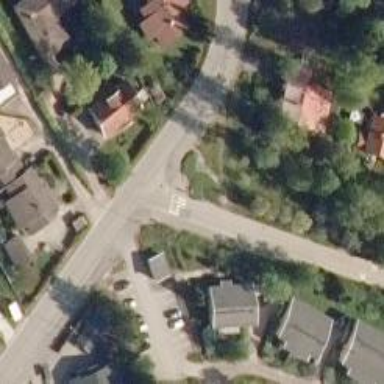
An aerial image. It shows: Uncontrolled road crossing.